七年级 · 计数
在世界环境日(6月5日), 学校组织了保护环境知识测试, 现从中随机抽取部分学生的成绩作为样本, 按 “优秀”“良好” “合格”“不合格”四个等级进行统计, 绘制了如下尚不完整的统计图表.根据统计图表提供的信息，解答下列问题:

测试成绩统计表

| 等级 | 频数 | 频率 |
| :---: | :---: | :---: |
| 优秀 | 30 | $a$ |
| 良好 | $b$ | 0.45 |
| 合格 | 24 | 0.20 |
| 不合格 | 12 | 0.10 |
| 合计 | $c$ | 1 |

测试成绩条形统计图

(1)表中 $a=$ $\qquad$ , $b=$ $\qquad$ , $c=$ ; $\qquad$
(2)补全条形统计图;

(3)若该校有 2400 名学生参加了本次测试, 则可估计测试成绩等级在良好以上(包括良好)的学生有 $\qquad$名.
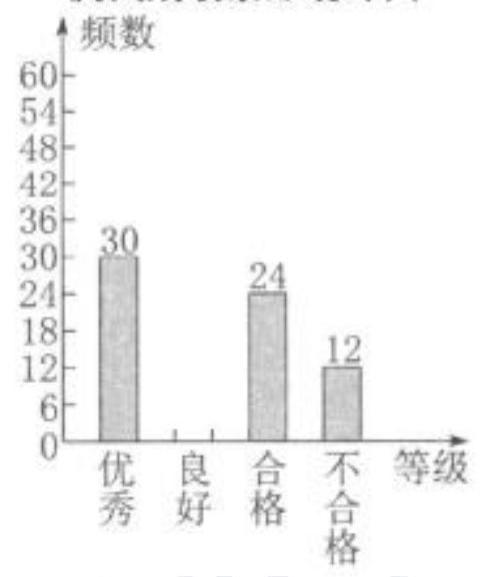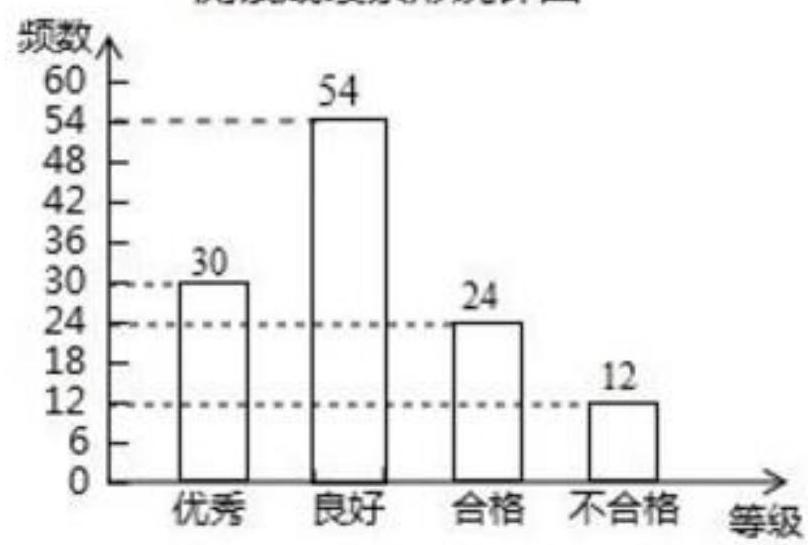
答案: 【答案】解: (1) $0.25 ; 54 ; 120$;

(2)如图所示;

测试成绩条形统计图

(3)1680 .

【解析】解: (2)由(1)知 $b=54$, 据此补全条形统计图.

(3) $2400 \times(0.45+0.25)=1680$ (名).